Question: I just wanted to create a trend in my activity that would look like the Gingerbread battery one (see picture above)
I am looking deeply in the <URL> and found what seem to be the correct activity
Unfortunately, I cannot find something related to canvas or drawing and how I can use this code to create my own trend.
If someone could point me where I could find the drawing process or point me another open source sample with a trend activity, would be very helpful.

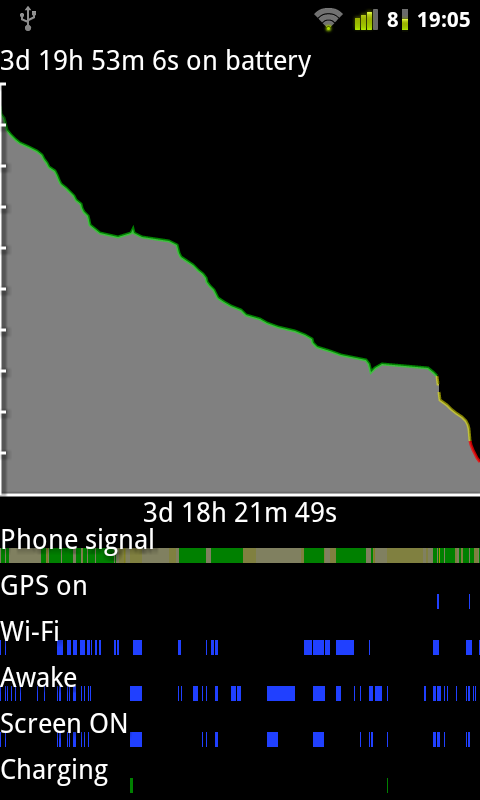
Answer: I believe the graphing is handled by <URL>.